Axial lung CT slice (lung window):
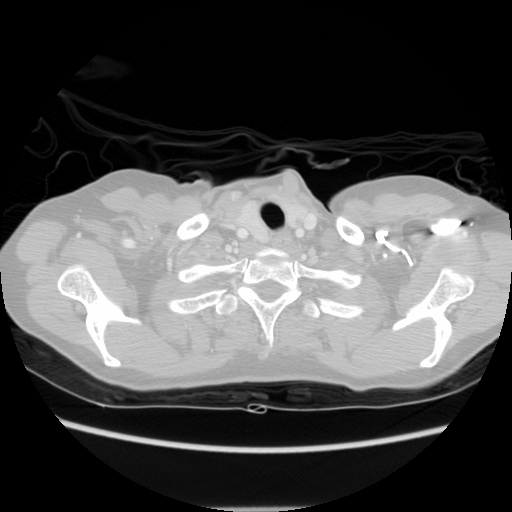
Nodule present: no